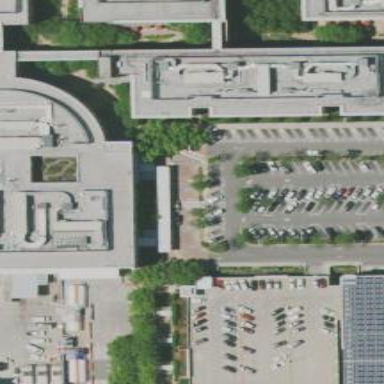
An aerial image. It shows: Entrance designated for emergency wards.